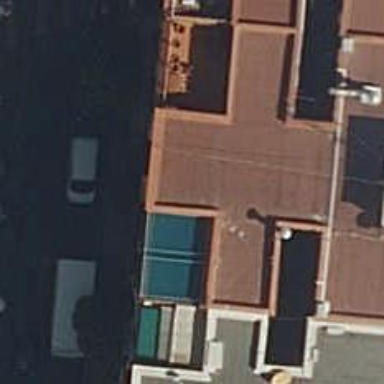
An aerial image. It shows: Restaurant.